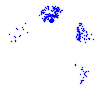
Particle: electron